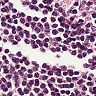
Metastatic tissue present: no